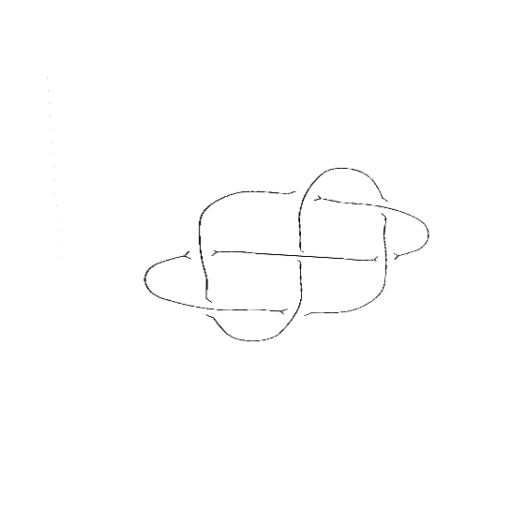
Crossing number: 7